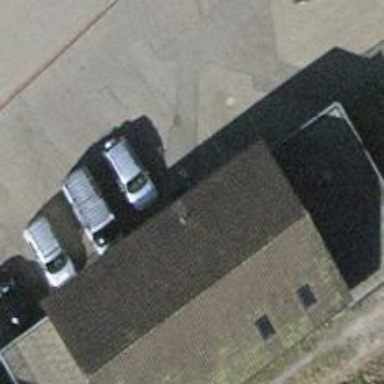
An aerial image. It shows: Charging station.